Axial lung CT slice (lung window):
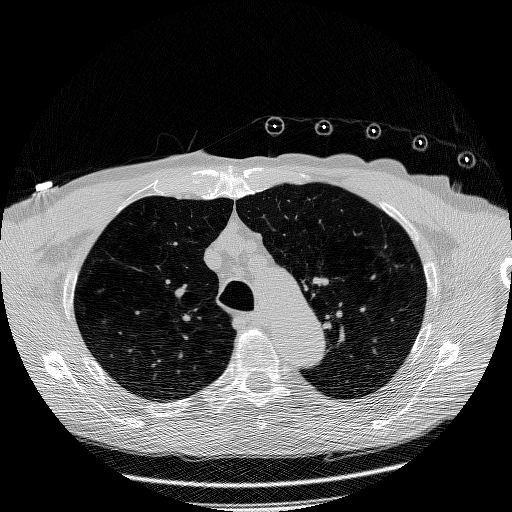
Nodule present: no